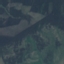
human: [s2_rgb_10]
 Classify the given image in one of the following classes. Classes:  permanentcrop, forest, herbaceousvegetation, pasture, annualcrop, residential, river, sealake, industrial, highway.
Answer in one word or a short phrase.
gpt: HerbaceousVegetation